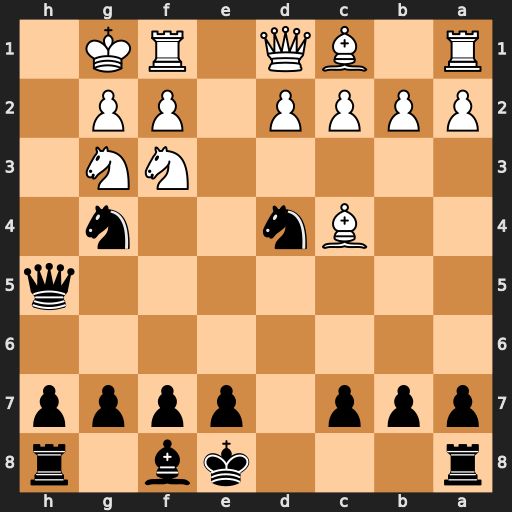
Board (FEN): r3kb1r/ppp1pppp/8/7q/2Bn2n1/5NN1/PPPP1PP1/R1BQ1RK1
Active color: b
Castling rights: kq
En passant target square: -
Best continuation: Nxf3+ Qxf3 Qh2#